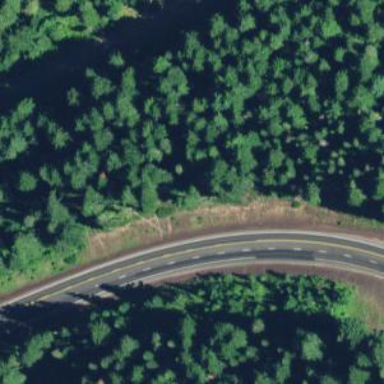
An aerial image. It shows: Asphalt road designated as trunk highway.